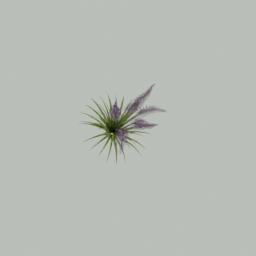
Label: nature